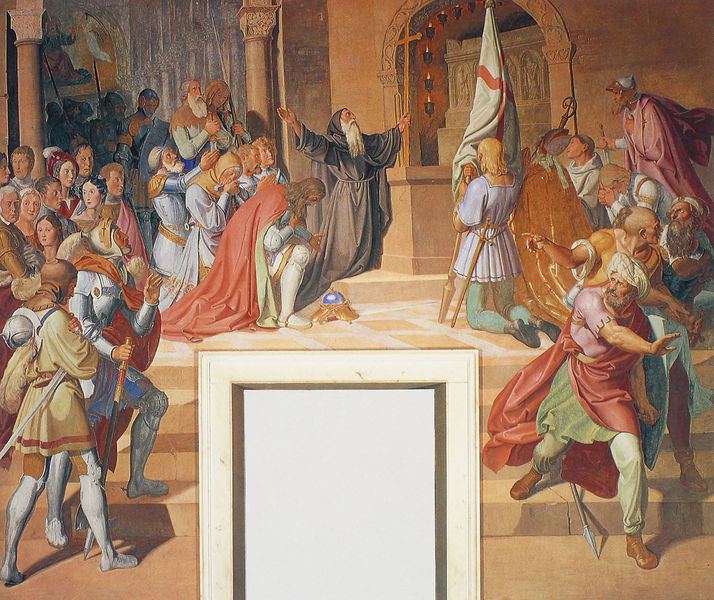
Titel: Der Thasso - Saal
Künstler: Friedrich Overbeck
Standort: Rom, Casino Massimo (EU - I - Latium)
Schlagwörter: blau, gemälde, kopf, mann, schatten, umhang, weiß, frauen, menschen, braun, licht, männer, schwarz, säulen, rot, leute, versammlung, sockel, stein, england, fahnen, fahne, flagge, farben, hof, treppe, soldaten, kerzen, stufen, podest, knie, flucht, kreuz, knien, mosaik, ritter, altar, pult, mönch, fresko, turban, höflinge, artus, knappen, merlin, 19. jahrhundert, pektive, türausschnitt